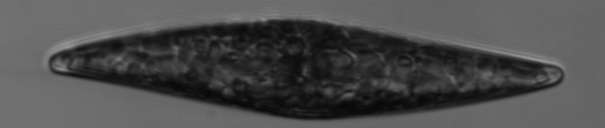
Label: Pleurosigma